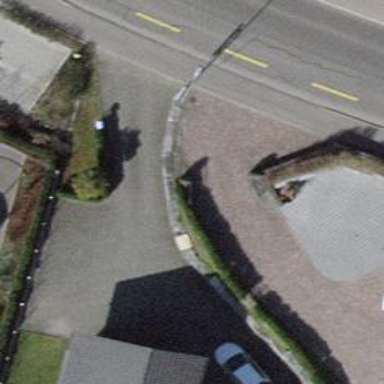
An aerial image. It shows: Driveway made of paving stones.